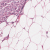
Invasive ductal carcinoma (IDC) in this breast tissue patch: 1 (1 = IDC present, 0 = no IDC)